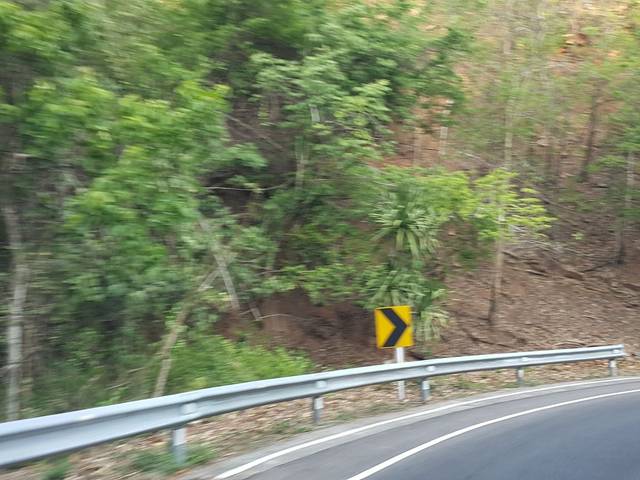
Region: Thailand
Coordinates: 14.411, 99.133